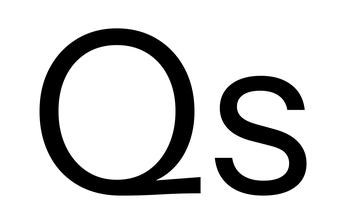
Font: InstrumentSans_Regular